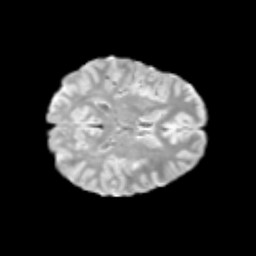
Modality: T2w
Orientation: axial
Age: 12
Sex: female
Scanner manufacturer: siemens
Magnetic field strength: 3 T
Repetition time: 3.8 s
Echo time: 0.07 s